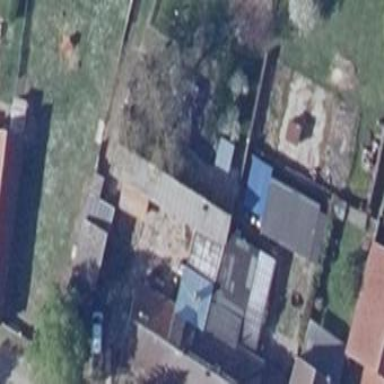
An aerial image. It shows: Semidetached house.